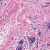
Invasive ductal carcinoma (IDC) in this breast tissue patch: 0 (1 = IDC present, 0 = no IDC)